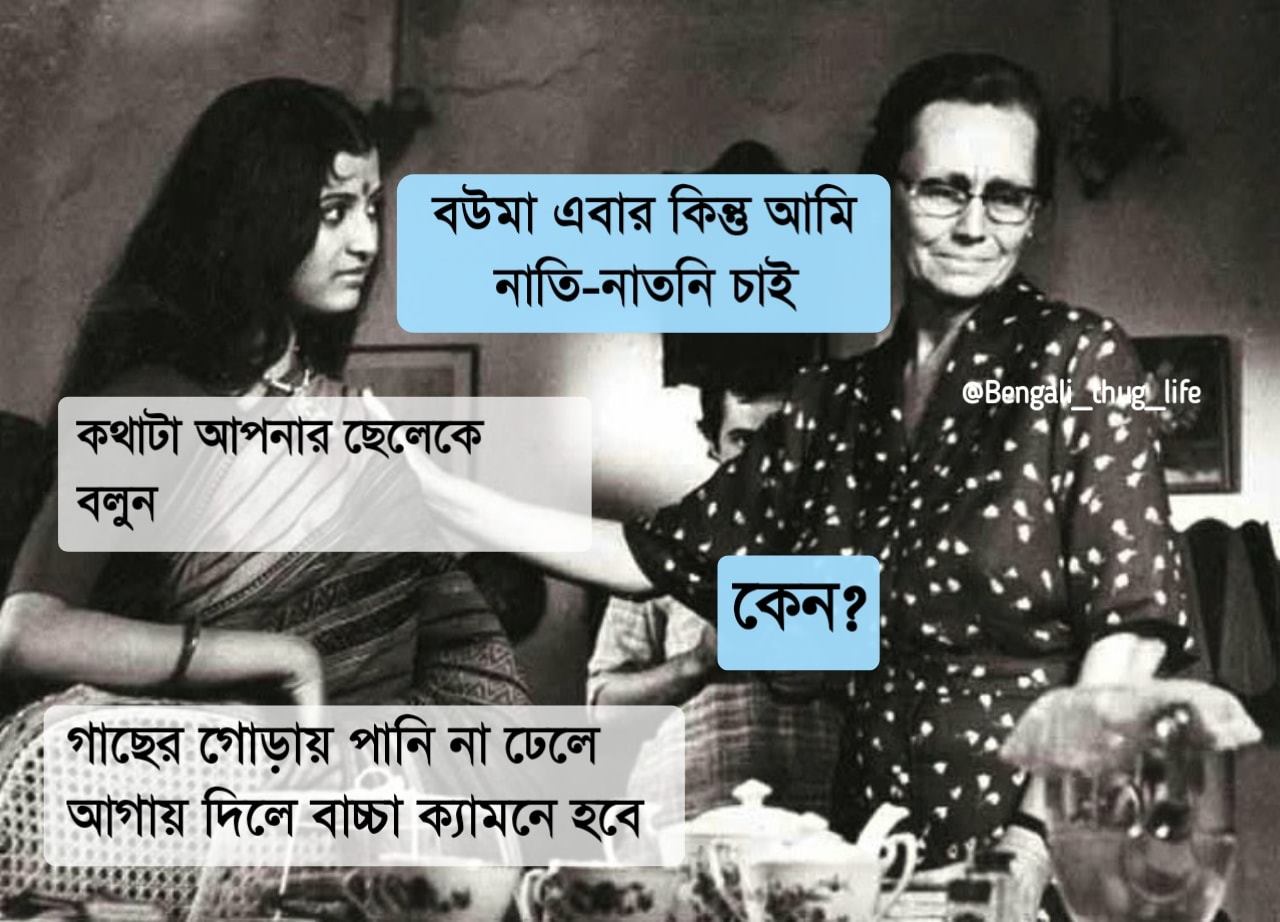
Text: বউমা এবার কিন্তু আমি নাতি নাতনি চাই  কথাটা আপনার ছেলেকে বলুন  কেন?  গাছের গোড়ায় পানি না ঢেলে আগায় দিলে বাচ্চা কেমনে হবে
Label: Hate
Hate category: Personal Offence
Targeted group: Individual